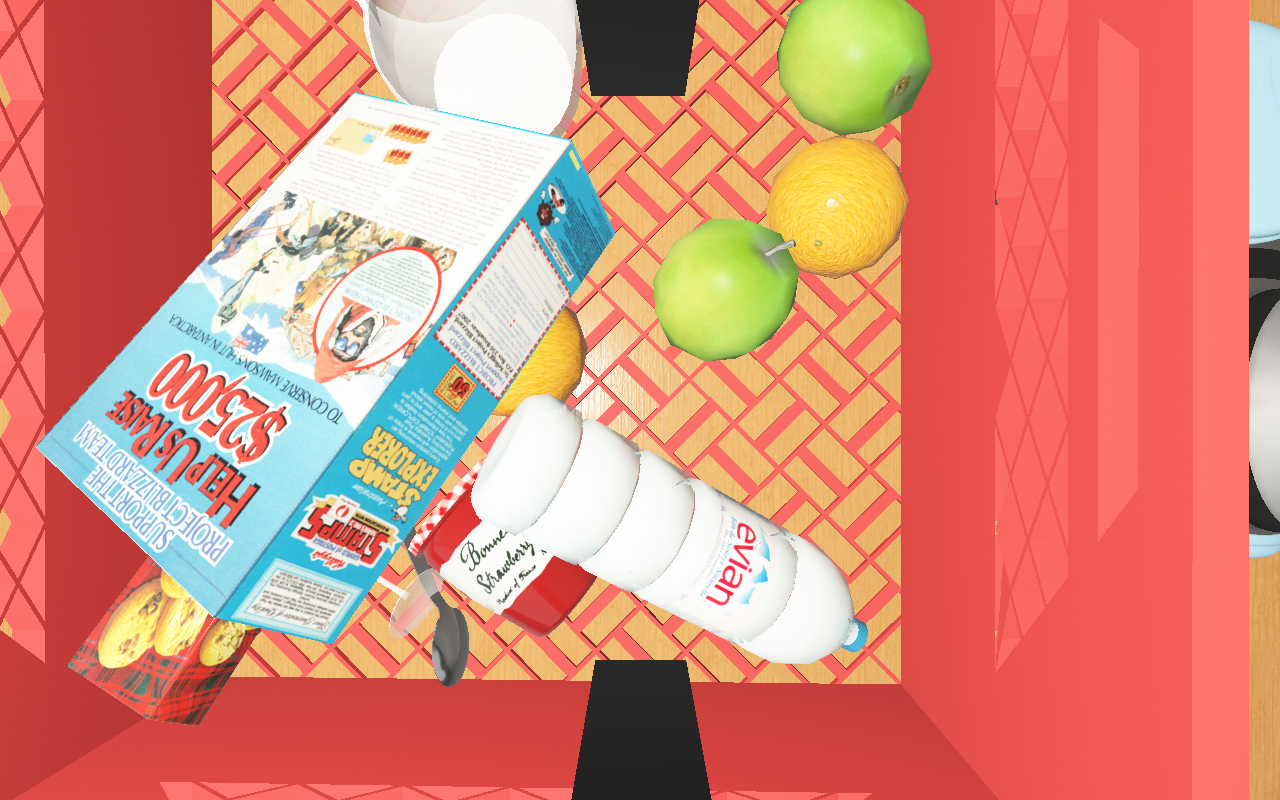
Objects in the scene:
water bottle
apple
apple
orange
glass
wineglass
cereal box
biscuit box